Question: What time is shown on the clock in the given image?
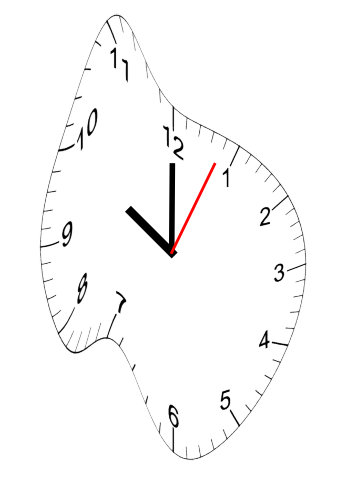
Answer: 10:00:04